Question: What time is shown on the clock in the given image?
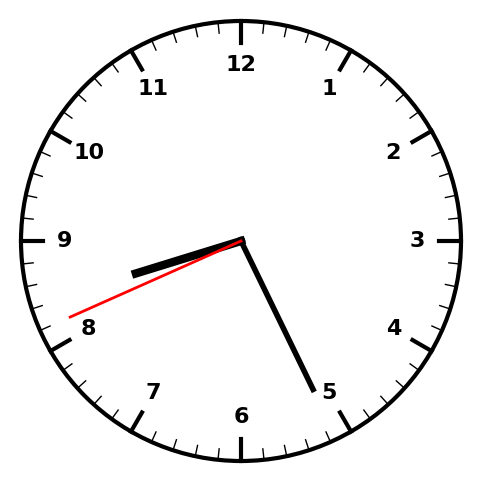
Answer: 08:25:41